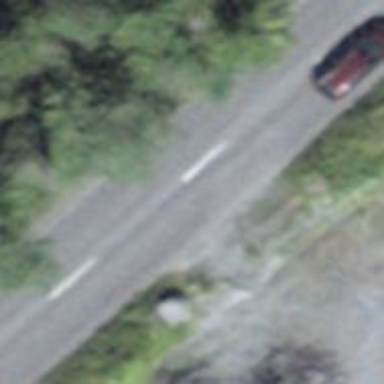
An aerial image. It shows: Asphalt road classified as tertiary.